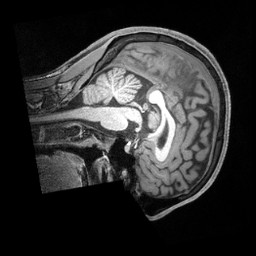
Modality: T1w
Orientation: sagittal
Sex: male
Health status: ill
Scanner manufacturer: siemens
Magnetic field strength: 3 T
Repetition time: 2.4 s
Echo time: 0.00201 s